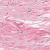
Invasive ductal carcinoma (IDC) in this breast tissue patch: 0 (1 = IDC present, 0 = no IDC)